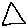
Label: triangle